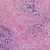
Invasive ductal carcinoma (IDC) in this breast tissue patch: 1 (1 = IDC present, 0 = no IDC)